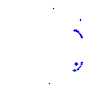
Particle: kaon